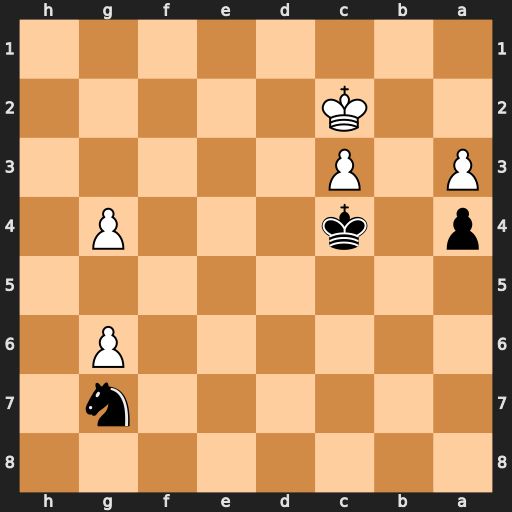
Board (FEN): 8/6n1/6P1/8/p1k3P1/P1P5/2K5/8
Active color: b
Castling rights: -
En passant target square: -
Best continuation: Ne8 Kd2 Kb3 c4 Kxc4